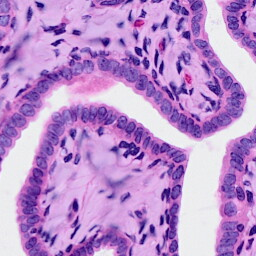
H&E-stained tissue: Ovarian